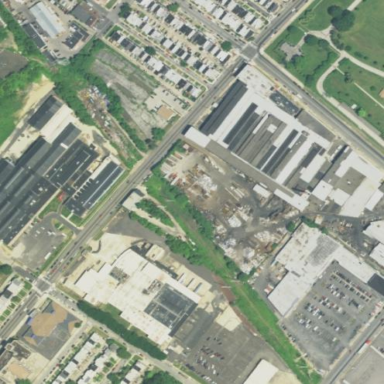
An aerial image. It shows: Industrial area.